Aerial crown-view tile of a tropical tree (Barro Colorado Island, Panama), acquired 20250915:
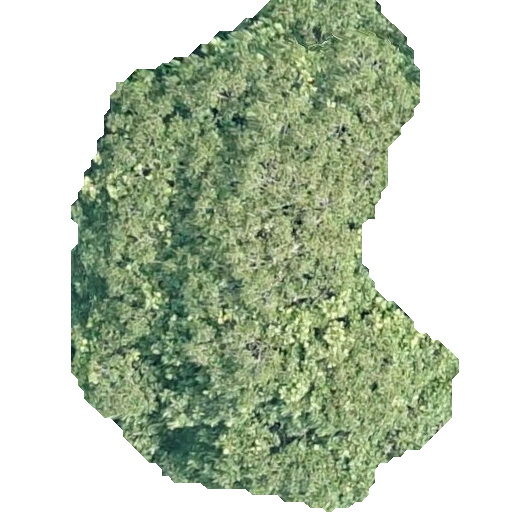
Species: Dipteryx oleifera
GBIF accepted scientific name: Dipteryx oleifera
Crown area: 207.854 m²